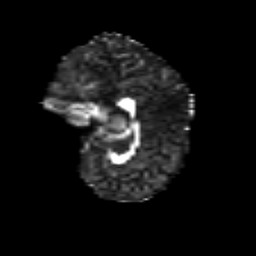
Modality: FA
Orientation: sagittal
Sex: male
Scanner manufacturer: siemens
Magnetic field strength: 3 T
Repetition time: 5 s
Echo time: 0.071 s